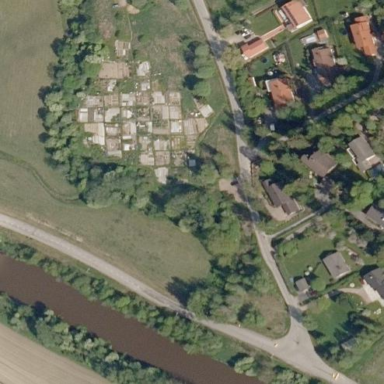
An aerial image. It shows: Allotments area.